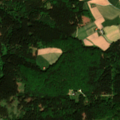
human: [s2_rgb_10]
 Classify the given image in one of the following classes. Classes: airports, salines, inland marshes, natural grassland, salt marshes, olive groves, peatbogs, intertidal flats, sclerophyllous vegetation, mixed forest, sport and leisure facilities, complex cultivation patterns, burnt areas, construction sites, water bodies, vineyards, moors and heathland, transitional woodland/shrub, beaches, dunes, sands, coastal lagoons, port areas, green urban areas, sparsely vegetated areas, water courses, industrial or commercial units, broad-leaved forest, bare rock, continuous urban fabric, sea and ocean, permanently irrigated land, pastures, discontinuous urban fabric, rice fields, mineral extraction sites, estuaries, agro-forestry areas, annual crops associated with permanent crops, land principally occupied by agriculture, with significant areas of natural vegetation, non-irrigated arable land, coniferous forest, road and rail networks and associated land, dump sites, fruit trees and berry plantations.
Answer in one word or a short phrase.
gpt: non-irrigated arable land, broad-leaved forest, coniferous forest